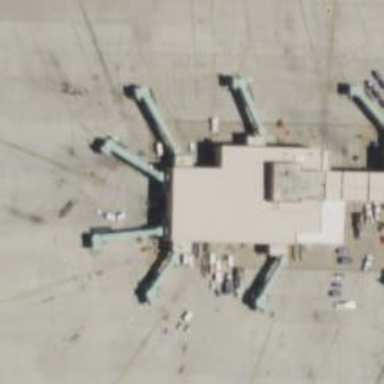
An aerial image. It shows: Airport gate.